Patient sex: M
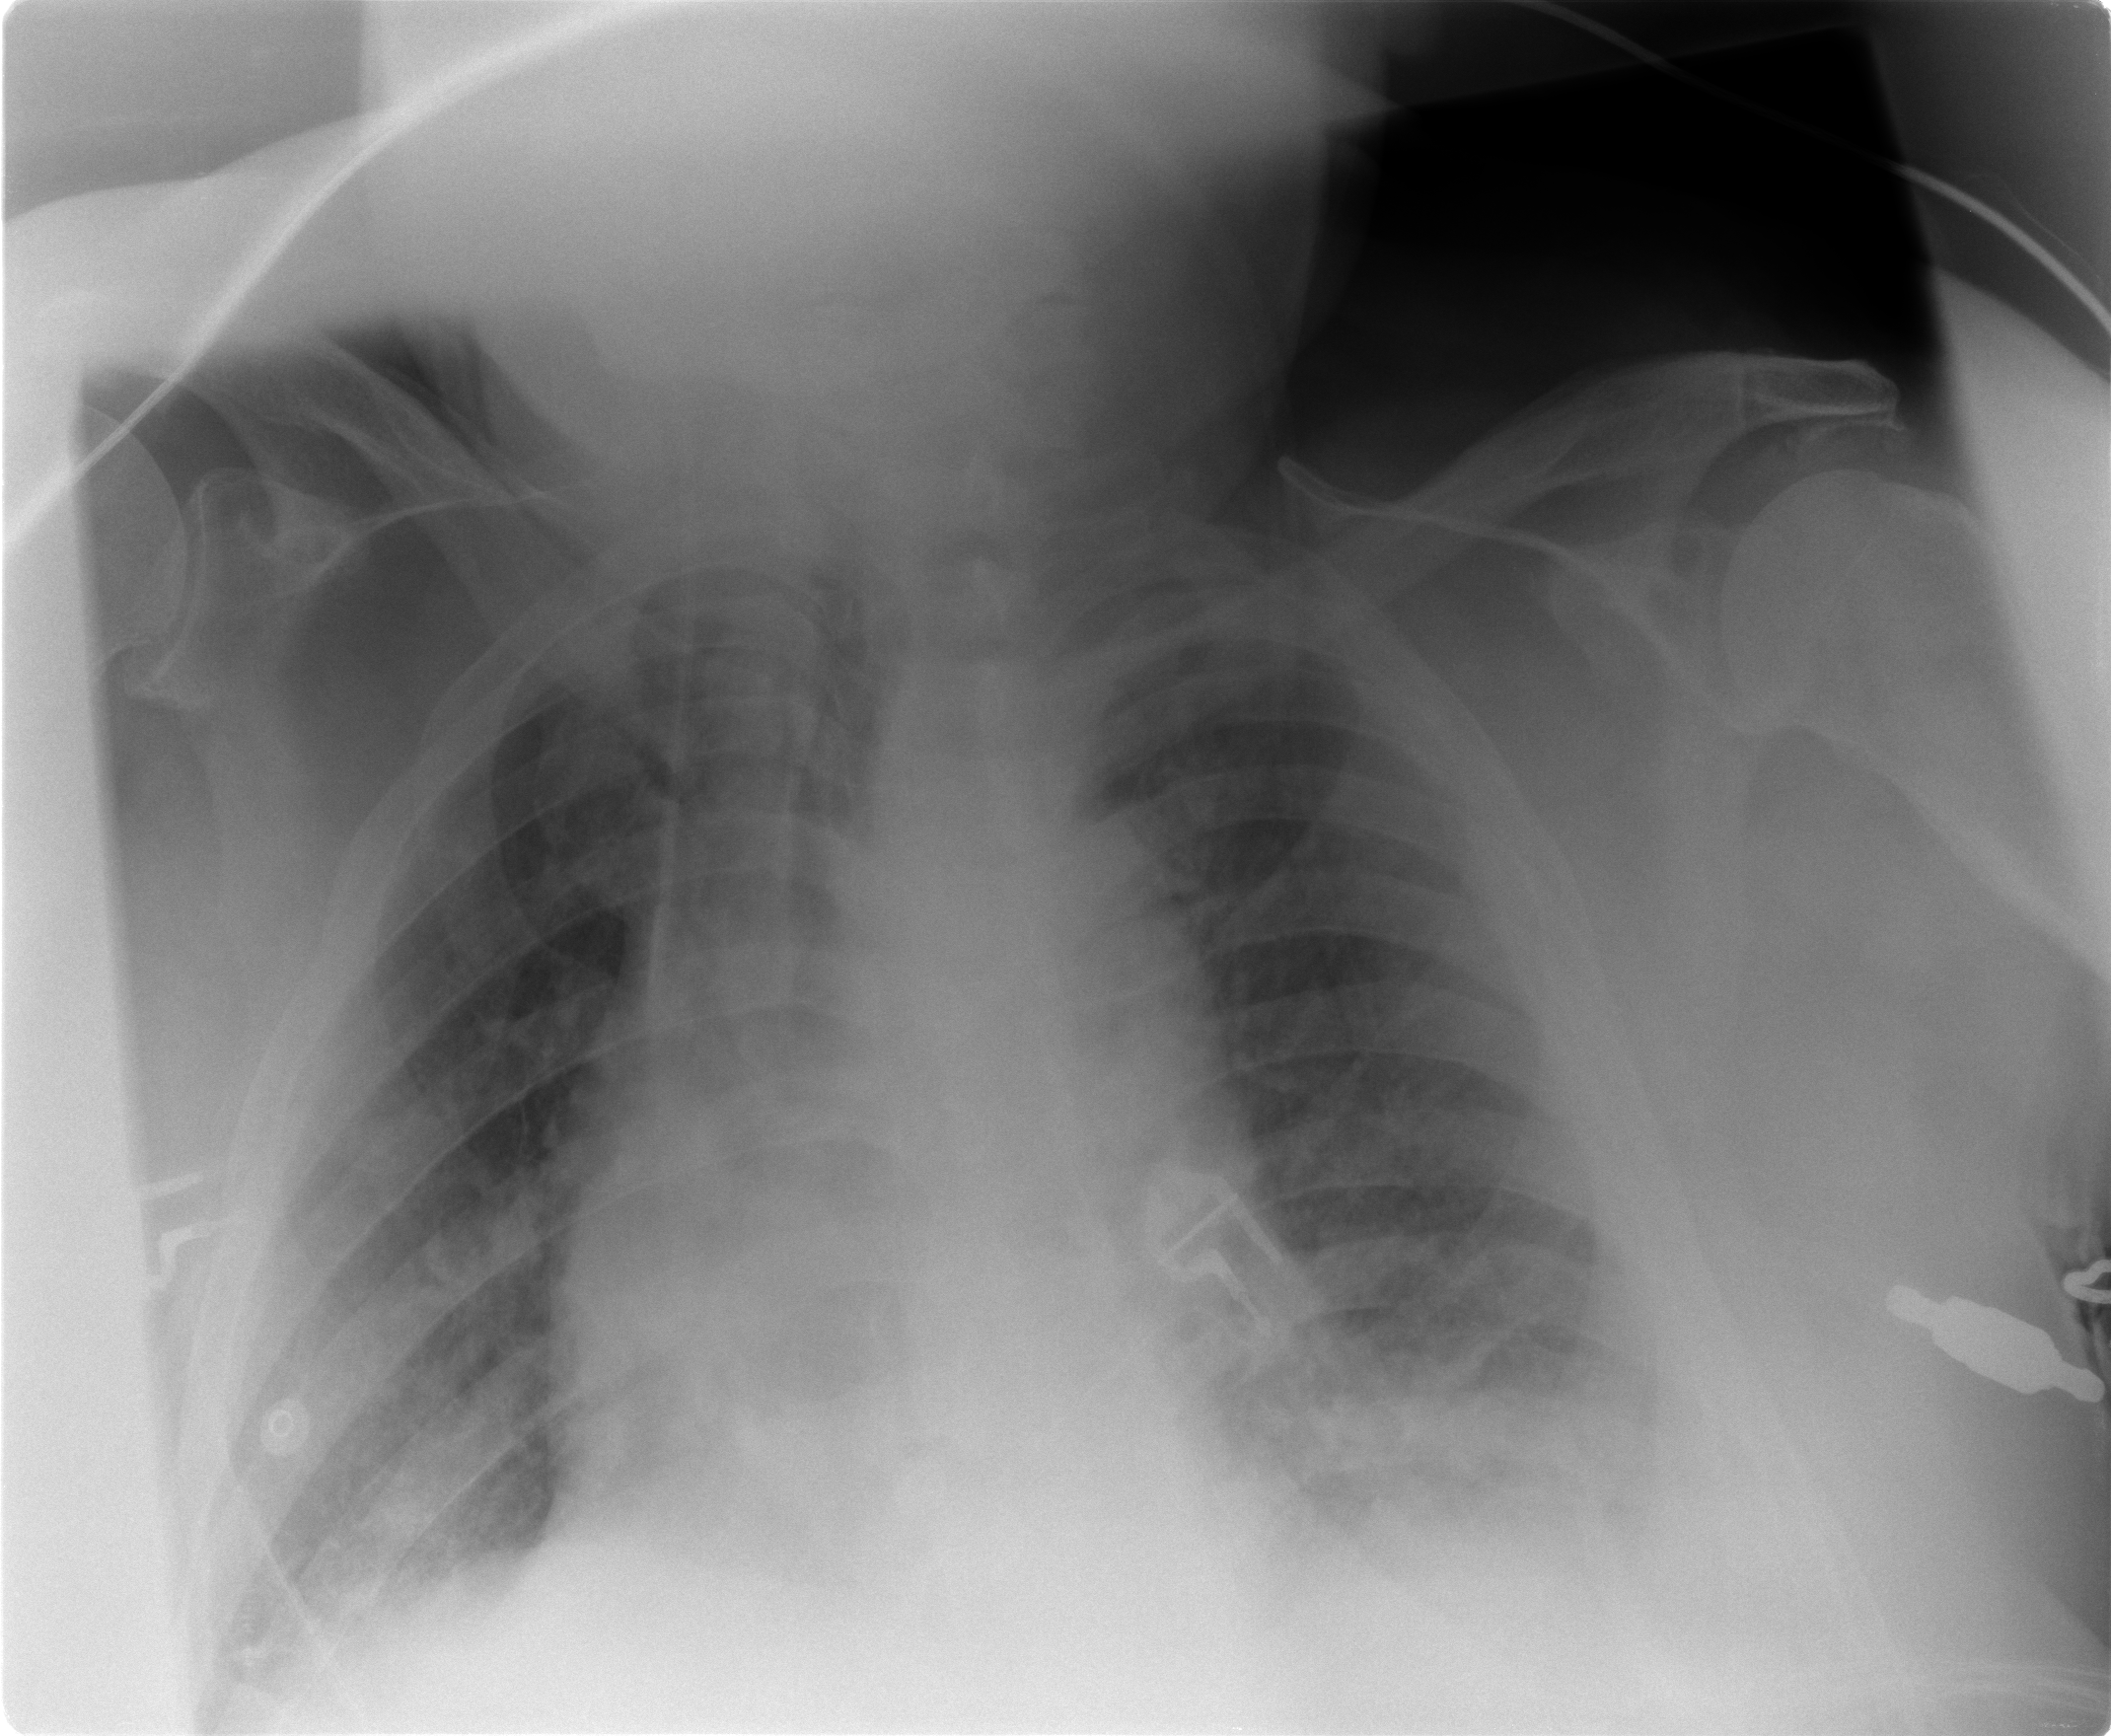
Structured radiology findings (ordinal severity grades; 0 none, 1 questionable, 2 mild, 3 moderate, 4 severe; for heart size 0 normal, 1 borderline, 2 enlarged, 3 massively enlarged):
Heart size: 0
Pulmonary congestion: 3
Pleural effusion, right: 2
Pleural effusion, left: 2
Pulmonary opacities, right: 0
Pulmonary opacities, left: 0
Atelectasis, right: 2
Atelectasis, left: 2